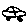
Label: car